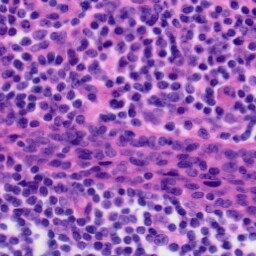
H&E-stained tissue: Tonsil